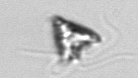
Label: Pyramimonas_longicauda